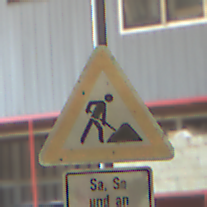
Verkehrszeichen: Arbeitsstelle
Zusatzzeichen unten: ZeitangabenMitBeschraenkungAufWochentage9
Umgebung: Indoor, Urban
Tageszeit: Midday
Wetter: NotSpecified
Licht: Natural
Jahreszeit: NotSpecified
Kontrast: MediumContrast